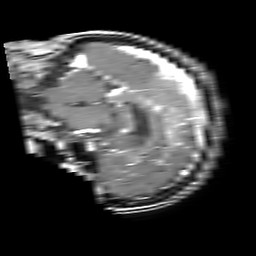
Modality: T1w
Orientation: sagittal
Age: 58
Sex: female
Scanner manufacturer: philips
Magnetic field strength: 1.5 T
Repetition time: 0.202 s
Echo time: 0.001791 s